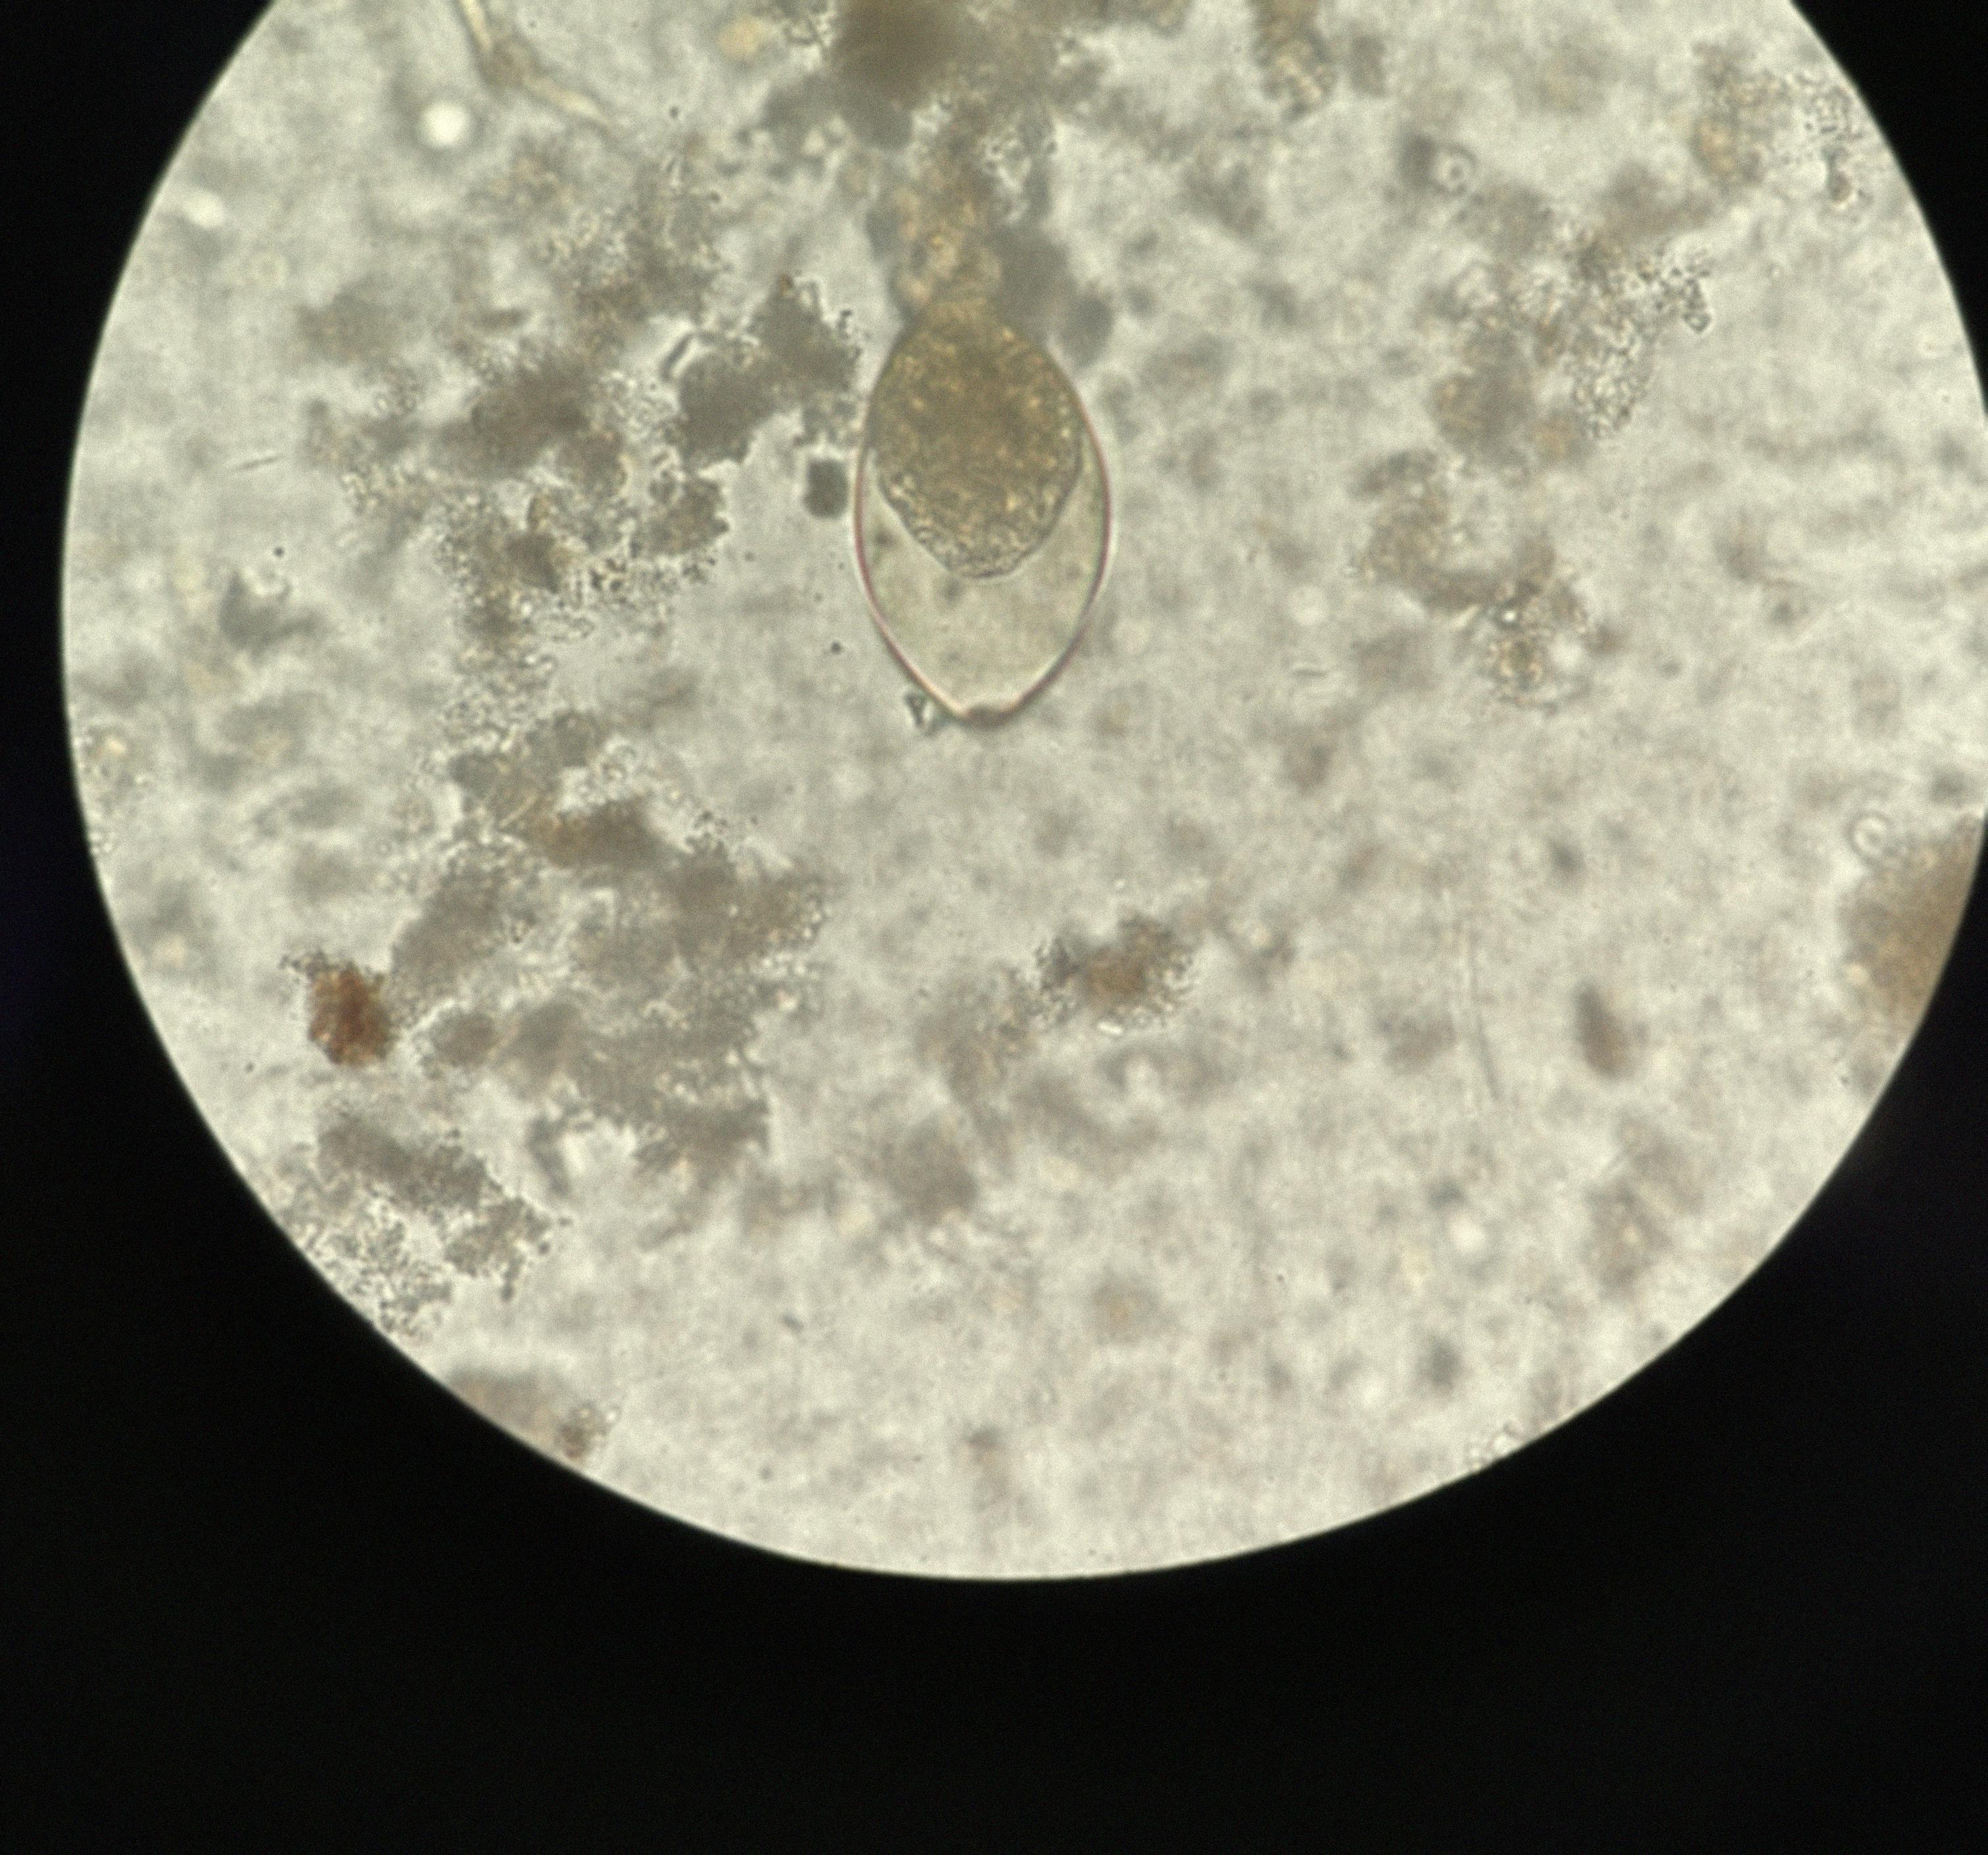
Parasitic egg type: Fasciolopsis buski